Question: I need a drawable that looks like the rotating progress circle. That drawable I want to use for instance in an ImageView inside a GridView etc.
So, according to other posts I took the progress_medium_holo.xml from the folder \sdk\platformsndroid-xx\data
es\drawable which looks like this. And I also copied the PNG files which are used by this drawable.
'''
<layer-list xmlns:android="http://schemas.android.com/apk/res/android">
<item>
<rotate
android:drawable="@drawable/spinner_48_outer_holo"
android:pivotX="50%"
android:pivotY="50%"
android:fromDegrees="0"
android:toDegrees="1080" />
</item>
<item>
<rotate
android:drawable="@drawable/spinner_48_inner_holo"
android:pivotX="50%"
android:pivotY="50%"
android:fromDegrees="720"
android:toDegrees="0" />
</item>
</layer-list>
'''
Within my layout I then used for instance this ImageView which is used the progress-drawable.
'''
<ImageView
android:id="@+id/element_image"
android:layout_width="match_parent"
android:layout_height="match_parent"
android:layout_gravity="center"
android:paddingBottom="5dp"
android:paddingTop="5dp"
android:src="@drawable/progress_medium_holo" />
'''

But the result is a static circle-progress. Is there a way to animate that one by XML definition and using no code?
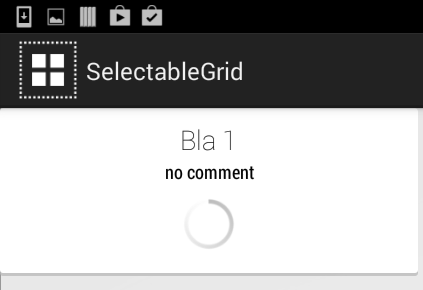
Answer: There is a 'View' named 'ProgressBar' that does exactly what you want.
Just use this instead of your 'ImageView':
'''
<ProgressBar
android:id="@+id/element_image"
android:layout_width="wrap_content"
android:layout_height="wrap_content"
android:layout_gravity="center"
android:paddingBottom="5dp"
android:paddingTop="5dp" />
'''